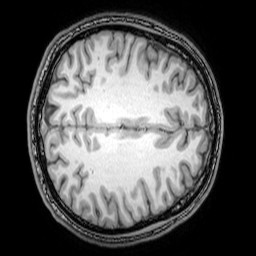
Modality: T1w
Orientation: axial
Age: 24
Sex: male
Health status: healthy
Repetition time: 0.081 s
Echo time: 0.037 s